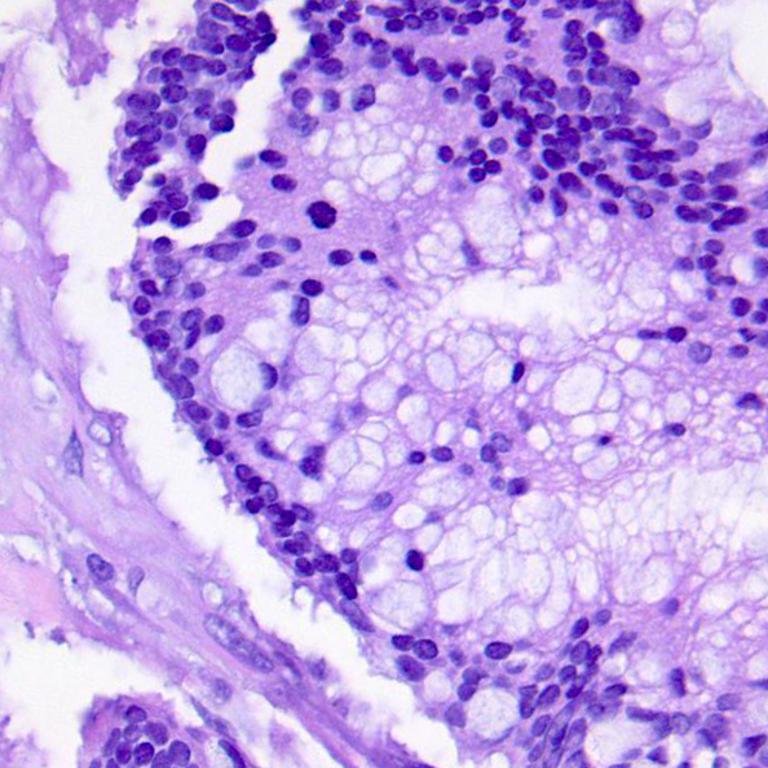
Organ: colon
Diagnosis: adenocarcinomas